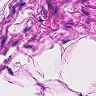
Metastatic tissue present: no